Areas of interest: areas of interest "Qingpu District Chonggu Elementary School"
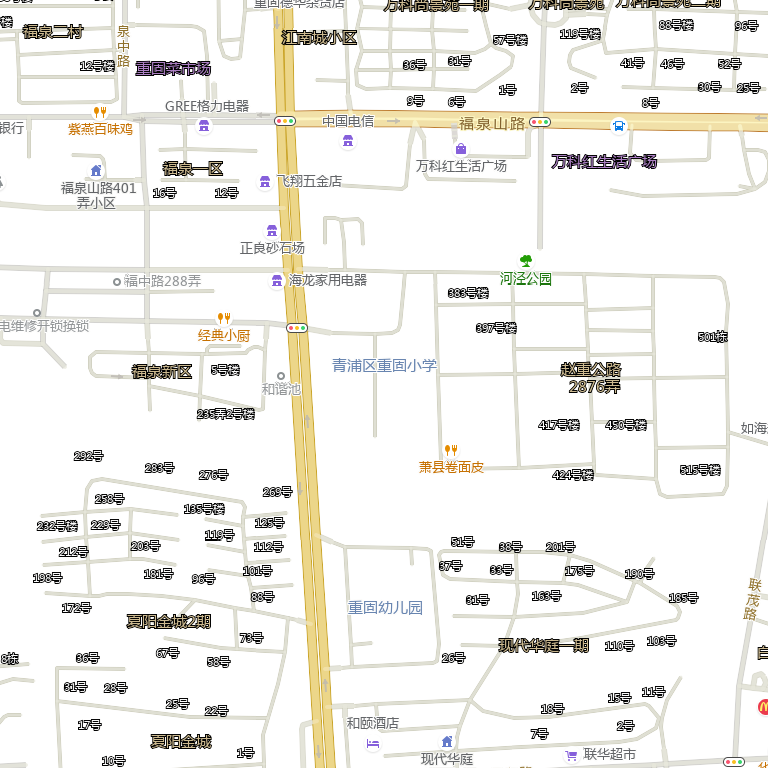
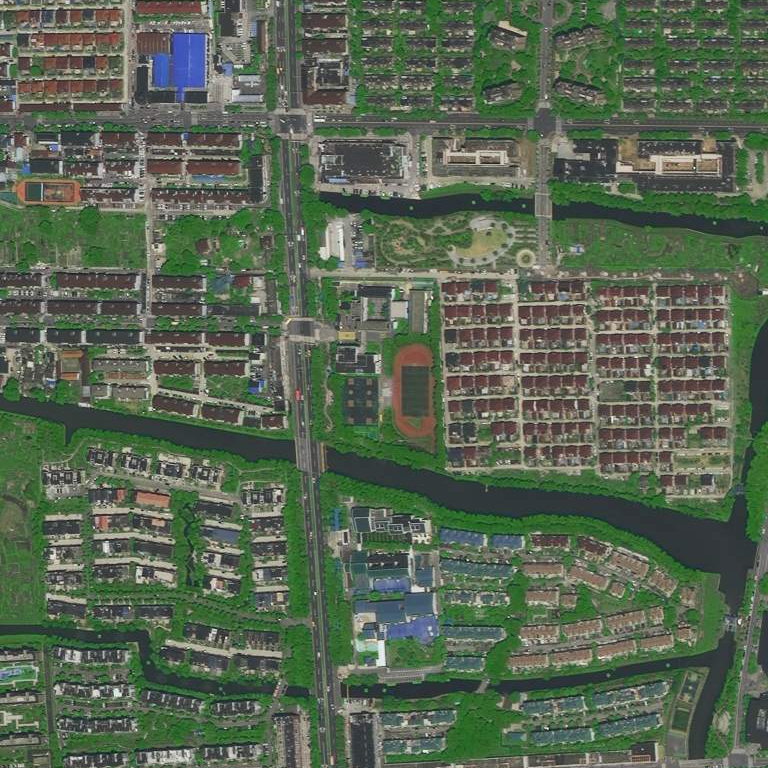